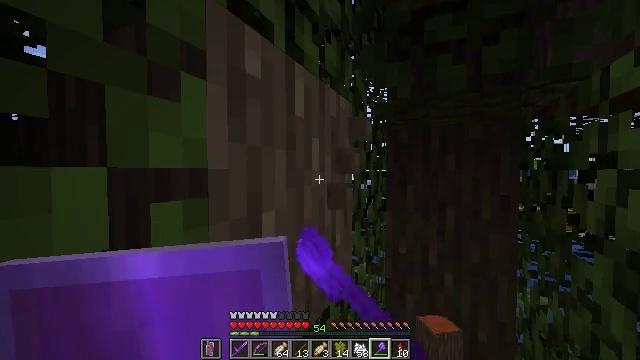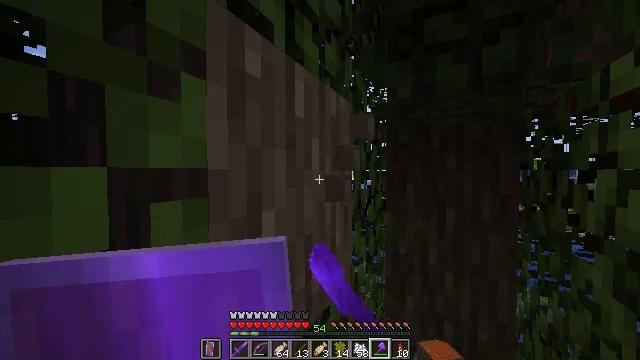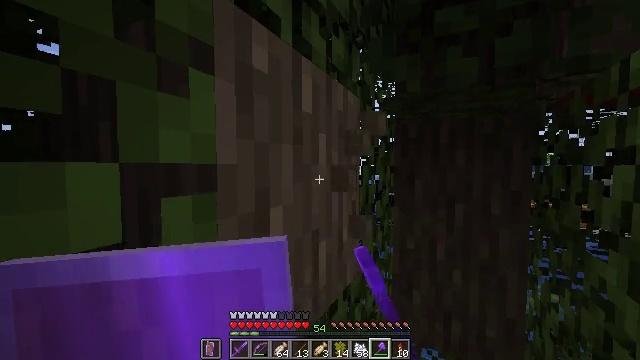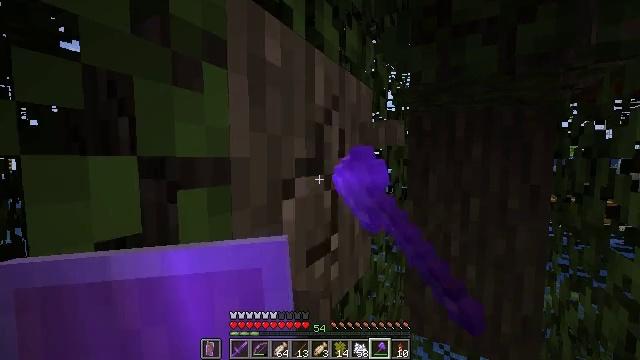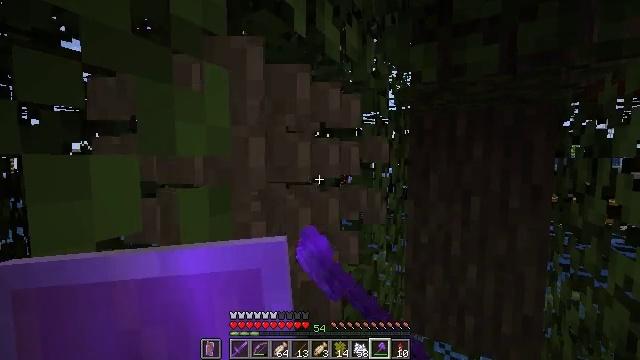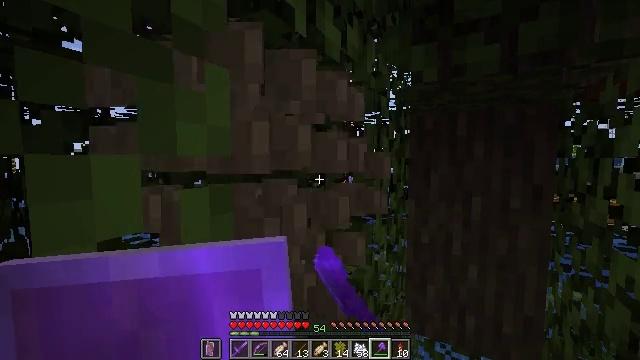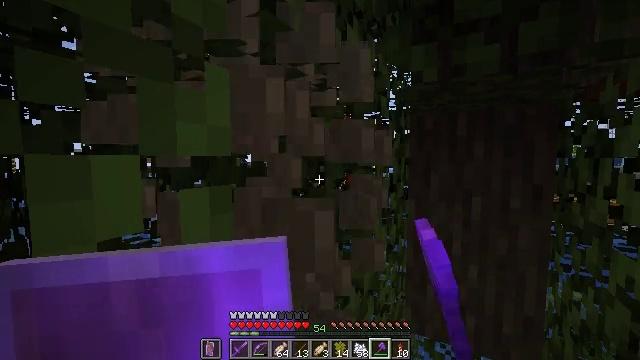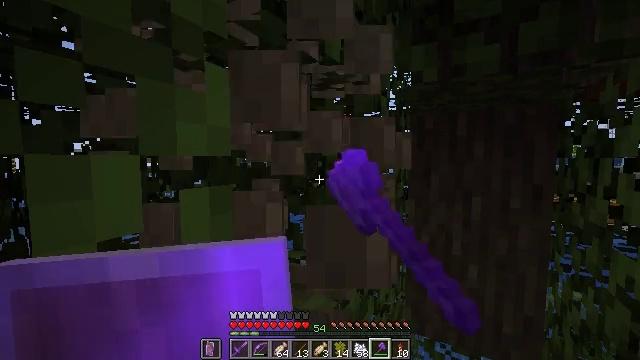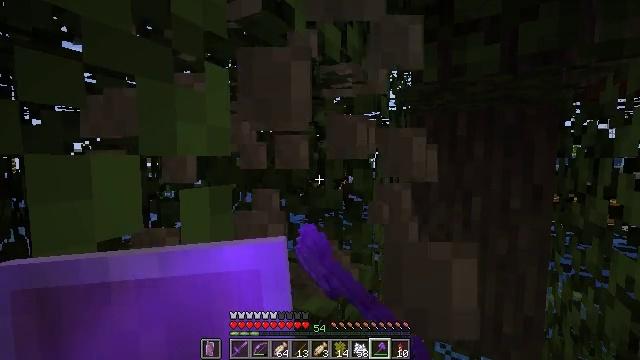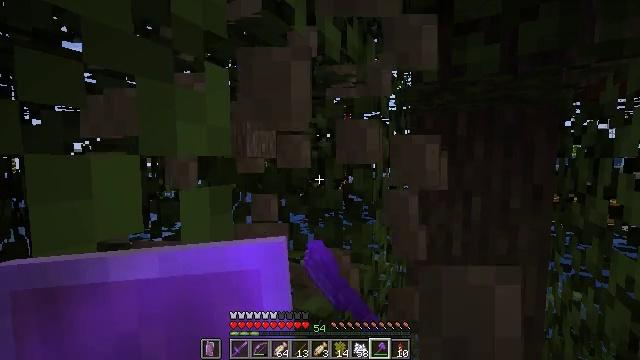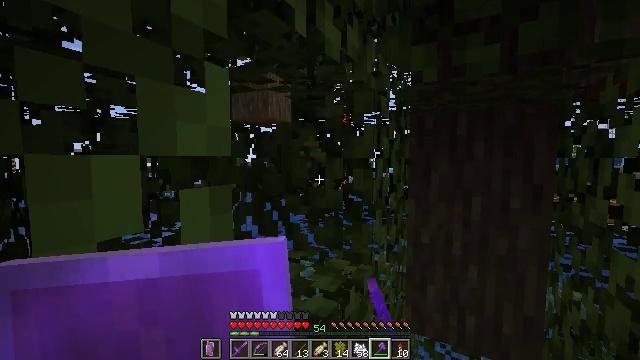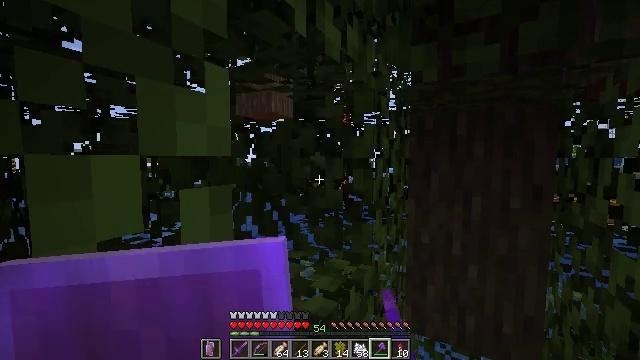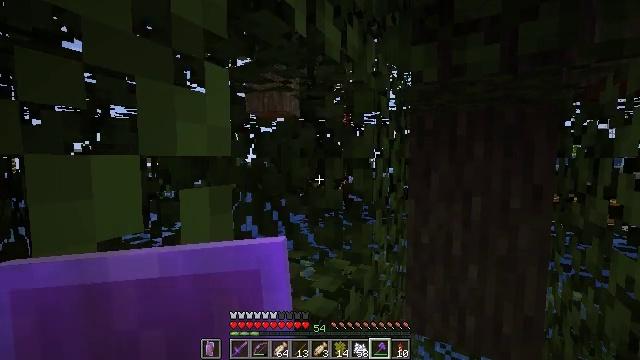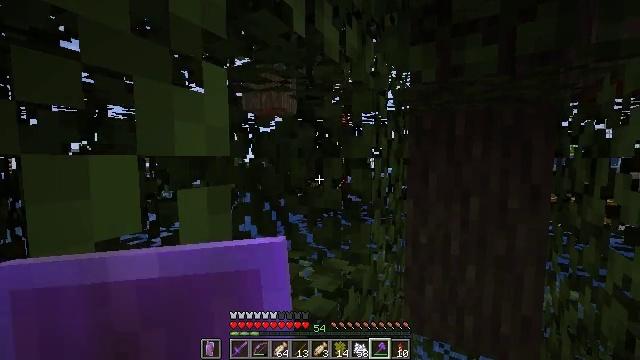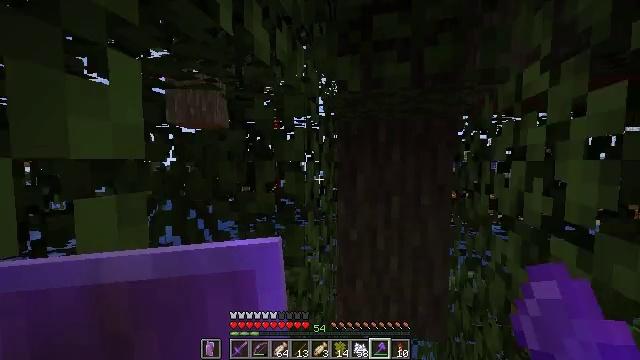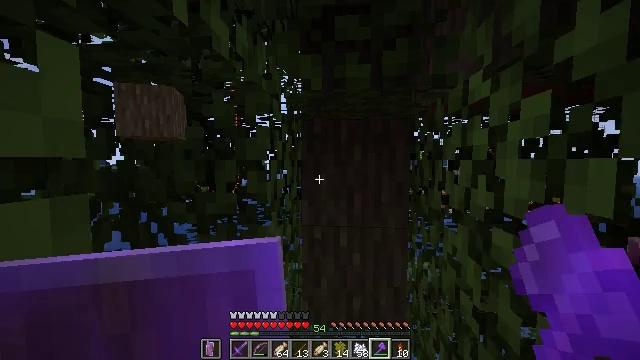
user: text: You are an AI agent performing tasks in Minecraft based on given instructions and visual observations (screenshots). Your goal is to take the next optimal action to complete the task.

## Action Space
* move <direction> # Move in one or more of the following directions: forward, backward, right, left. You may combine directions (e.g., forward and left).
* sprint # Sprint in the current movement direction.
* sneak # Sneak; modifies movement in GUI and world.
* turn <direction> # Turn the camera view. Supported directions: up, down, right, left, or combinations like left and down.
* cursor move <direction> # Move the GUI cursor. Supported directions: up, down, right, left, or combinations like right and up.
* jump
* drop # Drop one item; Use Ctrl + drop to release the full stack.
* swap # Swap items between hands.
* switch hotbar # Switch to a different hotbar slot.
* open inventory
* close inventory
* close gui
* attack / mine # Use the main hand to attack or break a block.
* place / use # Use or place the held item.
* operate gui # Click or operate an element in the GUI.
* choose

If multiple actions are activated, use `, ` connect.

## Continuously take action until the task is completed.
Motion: motion action
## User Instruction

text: Mine acacia log from the tree's trunk.
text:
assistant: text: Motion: attack / mine
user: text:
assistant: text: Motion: turn left and down, attack / mine
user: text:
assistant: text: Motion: turn left and down, attack / mine
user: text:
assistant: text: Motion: attack / mine
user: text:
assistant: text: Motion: attack / mine
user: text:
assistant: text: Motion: attack / mine
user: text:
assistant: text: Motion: no_op
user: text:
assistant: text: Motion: no_op
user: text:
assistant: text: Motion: no_op
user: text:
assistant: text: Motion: no_op
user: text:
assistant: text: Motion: no_op
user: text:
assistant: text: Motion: no_op
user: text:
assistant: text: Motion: no_op
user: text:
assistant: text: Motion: turn right
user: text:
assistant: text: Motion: turn right
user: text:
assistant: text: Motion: turn right
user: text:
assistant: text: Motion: turn right
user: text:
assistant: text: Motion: turn right and up
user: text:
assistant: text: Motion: no_op
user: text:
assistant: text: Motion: no_op
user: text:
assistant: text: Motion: no_op
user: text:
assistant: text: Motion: no_op
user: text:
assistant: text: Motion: attack / mine
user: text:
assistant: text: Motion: attack / mine
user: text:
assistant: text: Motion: attack / mine
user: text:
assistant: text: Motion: attack / mine
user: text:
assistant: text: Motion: attack / mine
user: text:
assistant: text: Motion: attack / mine
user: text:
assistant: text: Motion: attack / mine
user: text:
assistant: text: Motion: attack / mine